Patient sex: F
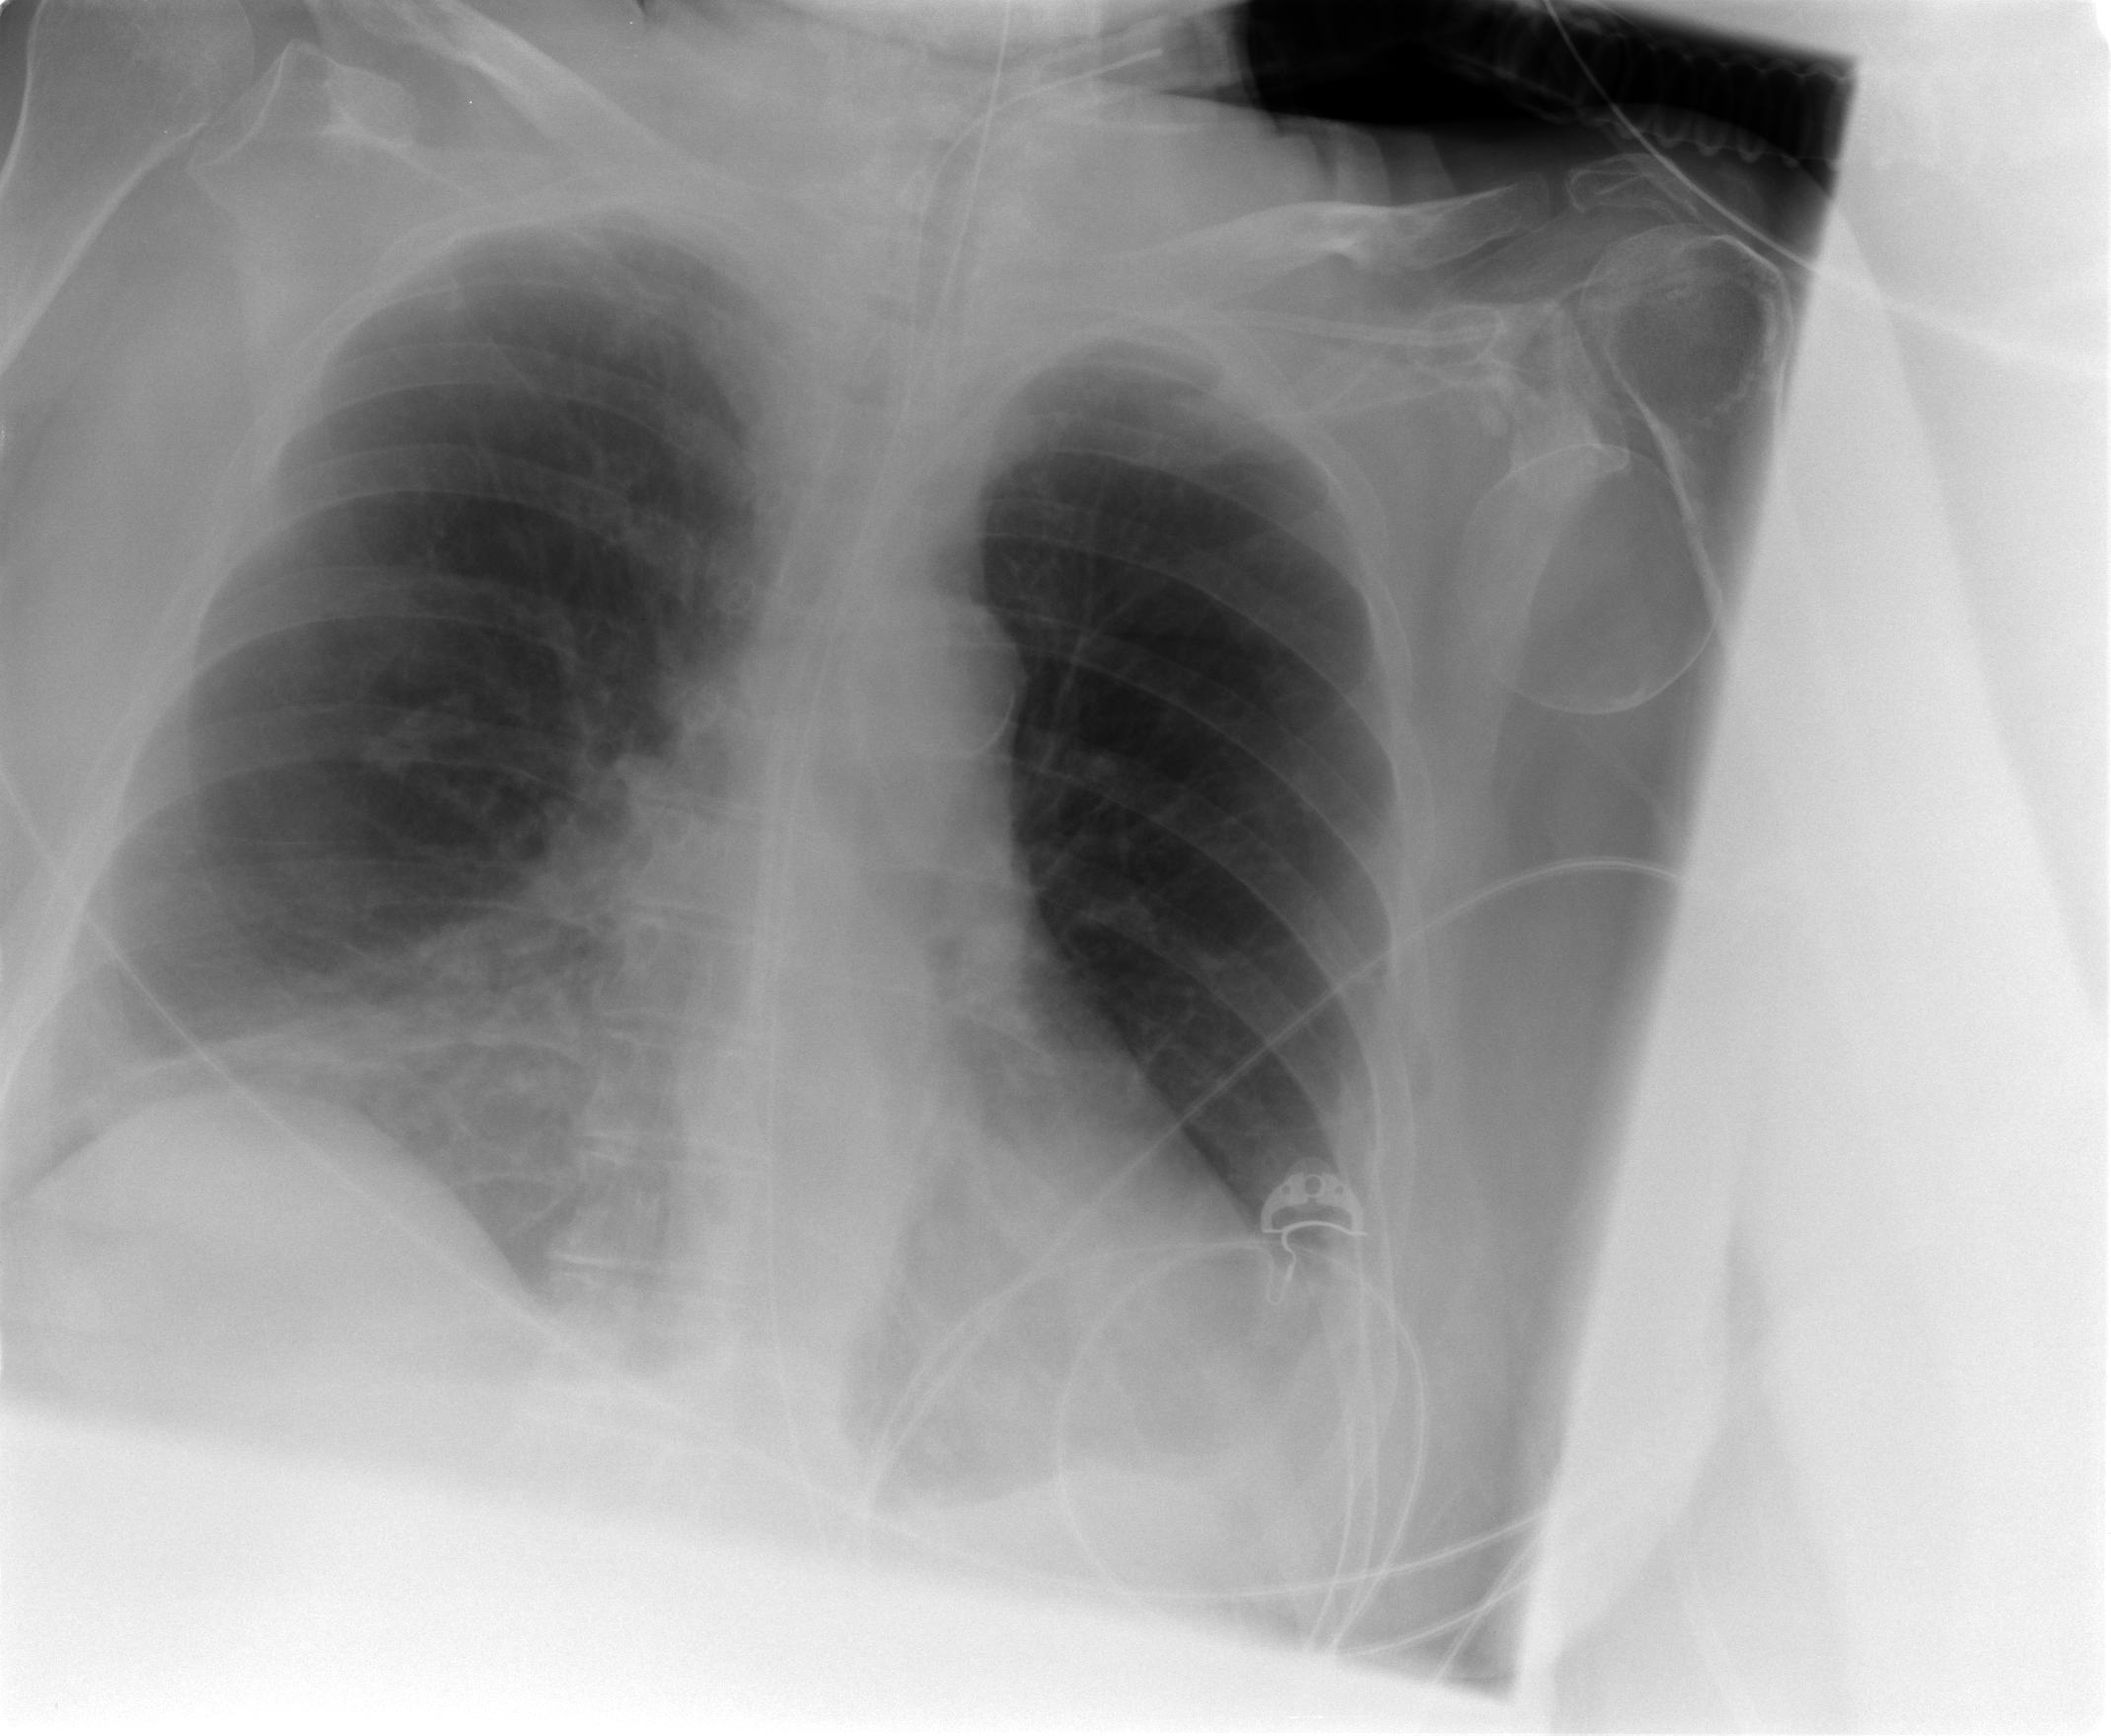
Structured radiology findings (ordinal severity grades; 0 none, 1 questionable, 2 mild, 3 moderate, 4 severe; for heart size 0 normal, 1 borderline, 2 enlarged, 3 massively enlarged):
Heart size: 1
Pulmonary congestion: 0
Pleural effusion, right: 0
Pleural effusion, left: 2
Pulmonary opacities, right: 0
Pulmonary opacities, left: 0
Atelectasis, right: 2
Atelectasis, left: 2